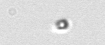
Label: nanoplankton_mix